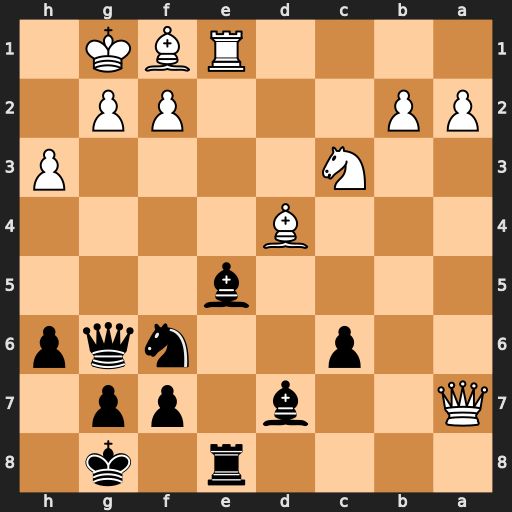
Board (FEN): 4r1k1/Q2b1pp1/2p2nqp/4b3/3B4/2N4P/PP3PP1/4RBK1
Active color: b
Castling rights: -
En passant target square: -
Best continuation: Bh2+ Kxh2 Rxe1